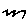
Label: zigzag